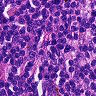
Metastatic tissue present: no